Brain MRI, t2w sequence, axial 2D slice.
Patient: age 28, sex M, weight 90 kg, height 1.9 m
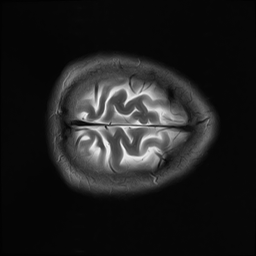